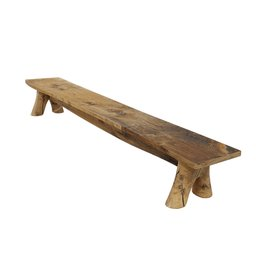
Label: furniture